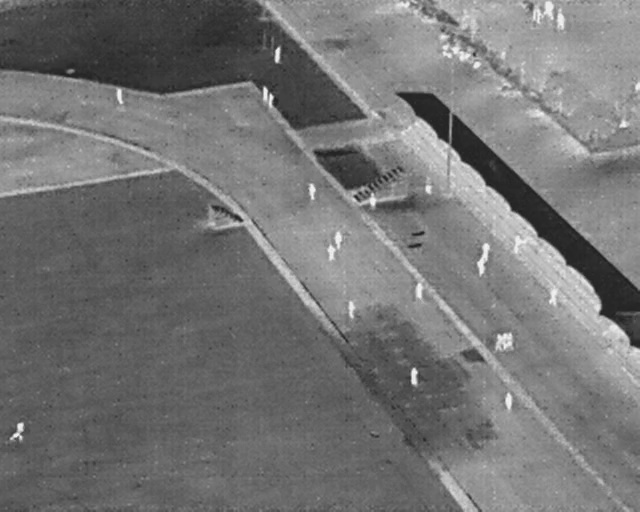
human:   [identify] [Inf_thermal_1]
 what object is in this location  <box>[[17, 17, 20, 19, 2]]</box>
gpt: <ref>1 medium person at the top left</ref>

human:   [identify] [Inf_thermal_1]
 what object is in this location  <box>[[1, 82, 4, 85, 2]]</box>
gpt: <ref>1 medium person at the bottom left</ref>

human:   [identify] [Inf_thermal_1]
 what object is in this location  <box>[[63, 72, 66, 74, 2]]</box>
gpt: <ref>1 small person at the bottom</ref>

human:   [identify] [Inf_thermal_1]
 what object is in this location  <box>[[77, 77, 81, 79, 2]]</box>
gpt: <ref>1 medium person at the bottom right</ref>